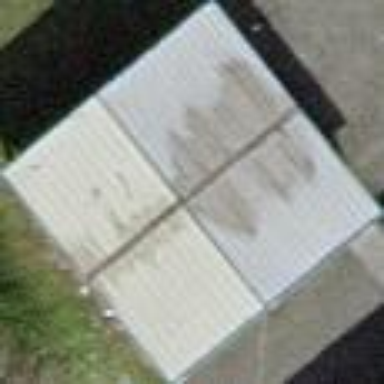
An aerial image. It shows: View of roof of building.